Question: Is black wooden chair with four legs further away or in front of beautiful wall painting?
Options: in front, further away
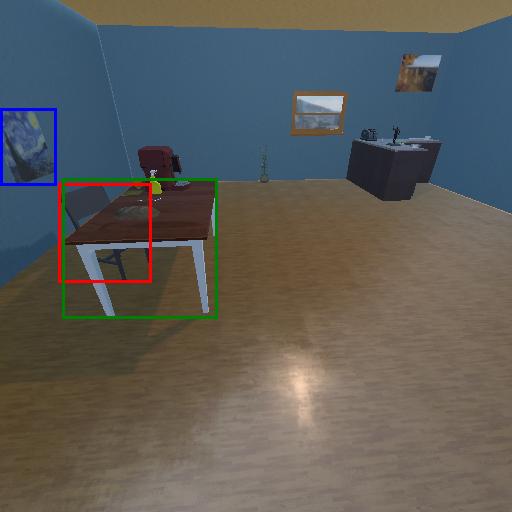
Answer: in front